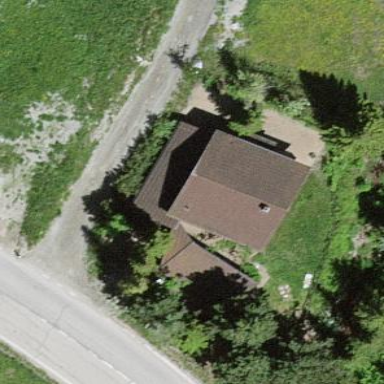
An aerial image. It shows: Simple house.